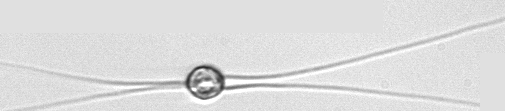
Label: Chaetoceros_danicus